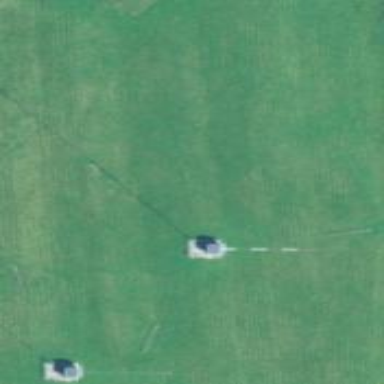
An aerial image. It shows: Communication mast tower.